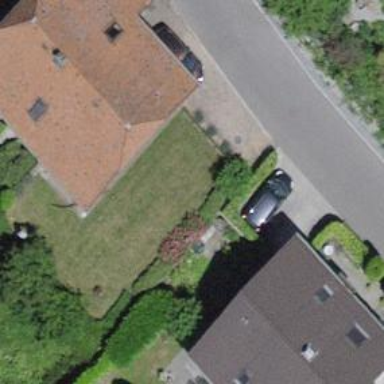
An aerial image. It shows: Detached building with half-hipped roof.